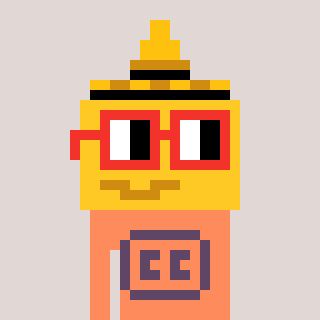
a pixel art character with square red glasses, a mustard-shaped head and a peachy-colored body on a warm background